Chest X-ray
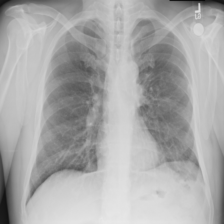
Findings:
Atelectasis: negative
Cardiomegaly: negative
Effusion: negative
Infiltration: negative
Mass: negative
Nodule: negative
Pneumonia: negative
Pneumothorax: negative
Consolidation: negative
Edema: negative
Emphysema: negative
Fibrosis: negative
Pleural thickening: negative
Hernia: negative